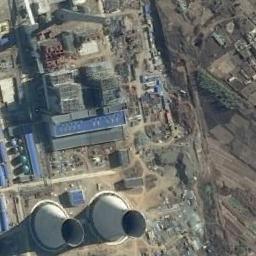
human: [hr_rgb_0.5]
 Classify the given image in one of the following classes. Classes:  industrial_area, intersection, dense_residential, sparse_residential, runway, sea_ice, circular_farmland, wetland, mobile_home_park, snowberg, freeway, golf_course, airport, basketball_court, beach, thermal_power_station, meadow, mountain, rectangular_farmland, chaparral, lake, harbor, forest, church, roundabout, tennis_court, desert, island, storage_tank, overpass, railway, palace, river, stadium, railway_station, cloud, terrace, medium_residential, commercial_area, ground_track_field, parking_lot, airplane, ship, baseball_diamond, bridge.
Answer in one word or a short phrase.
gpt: thermal_power_station